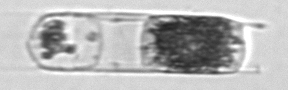
Label: Hemiaulus